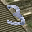
Label: 3